Question: I have a problem where a guy has to go through several pillars, where they are connected by bridges with holes. The guy must choose the best way trough the pillars. The best way is the way with less holes from the beginning pillar to the last one.
Here is an image provided with the problem.

The program will receive as input a description of the number off holes beetween every pillar and the number of pillars and bridges. The guy must go in only one direction towards the last pillar (no going back).
To me it looks like a tree search problem, but I was told i shouldnt use pointers in this problem cause there is a way to organize and solve it without using classic C tree definitions in assembly (where it d be much harder), only by using recursion.
How can i organize the "way tree" without using dinamic vectors/pointers?
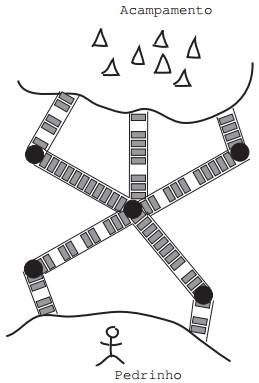
Answer: You can make a 'nxn'-matrix (an array of length n^2), where 'matrix[i, j]' is the quantity of holes between them.
If there's no path between the nodes 'i' and 'j', the quantity of holes is infinity (2^31-1).
Then you can find the best path using recursion or just using the Dijkstra algorithm.